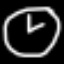
Label: clock